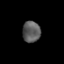
Tissue: prostate
Cell type: T cells
Senescence score: 0.3327
Nuclear area (px): 374
Mean DAPI intensity: 90.941